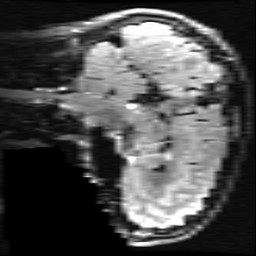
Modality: FLAIR
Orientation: sagittal
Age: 23
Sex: male
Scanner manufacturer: ge
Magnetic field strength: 3 T
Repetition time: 11 s
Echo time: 0.1497 s